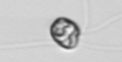
Label: flagellate_morphotype1